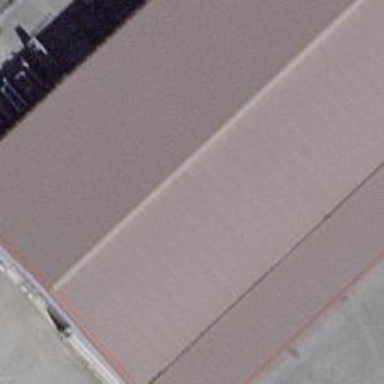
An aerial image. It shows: Car repair shop.